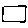
Label: square